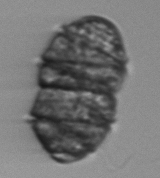
Label: Margalefidinium